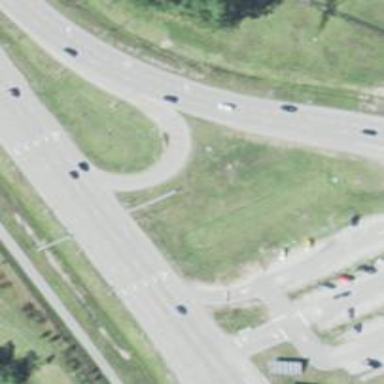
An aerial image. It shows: Trunk link highway.